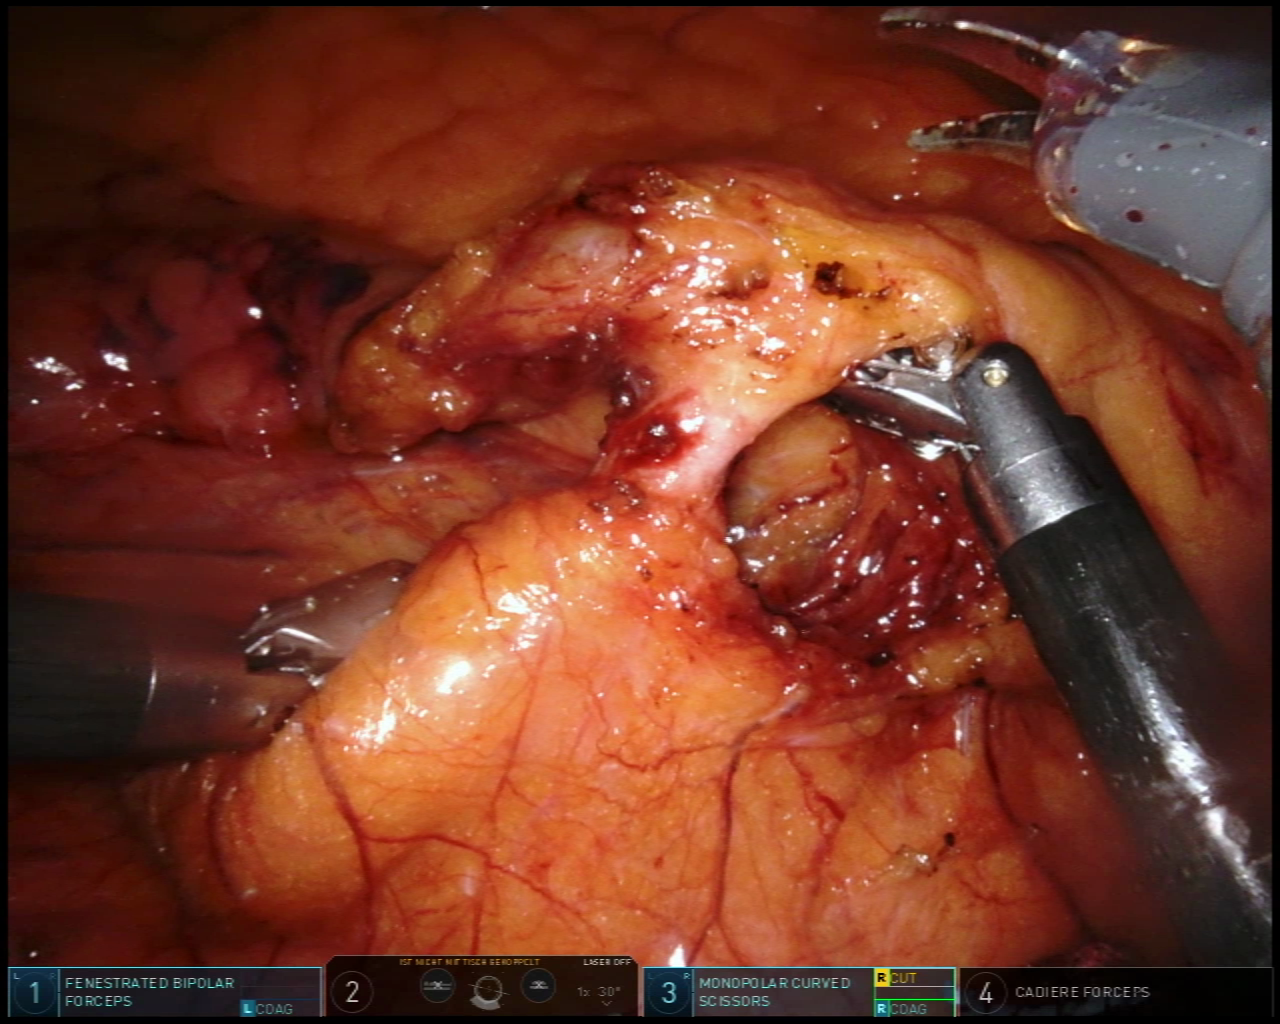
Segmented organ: inferior_mesenteric_artery
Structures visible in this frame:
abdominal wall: no
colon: no
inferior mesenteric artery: yes
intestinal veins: no
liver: no
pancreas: no
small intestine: no
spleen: no
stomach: no
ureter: no
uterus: no
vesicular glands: no